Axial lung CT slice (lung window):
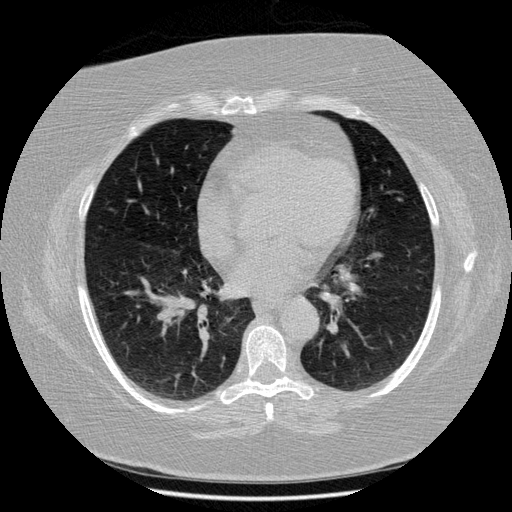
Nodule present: no